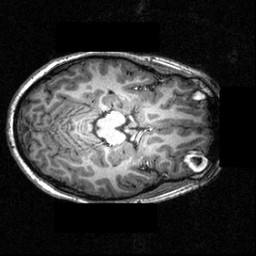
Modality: T1w
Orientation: axial
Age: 22
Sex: female
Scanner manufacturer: siemens
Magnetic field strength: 3.951 T
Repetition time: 1.5 s
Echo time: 0.00335 s